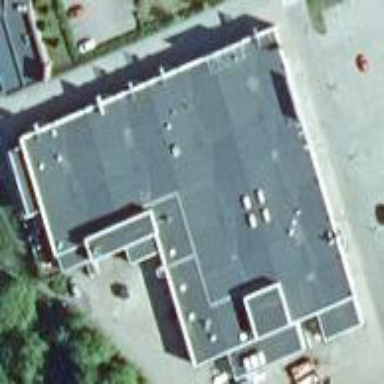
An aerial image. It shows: View of supermarket building.